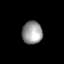
Tissue: lung
Cell type: Others
Senescence score: 0.2342
Nuclear area (px): 457
Mean DAPI intensity: 150.862